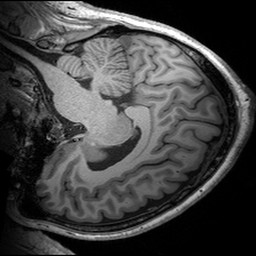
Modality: T1w
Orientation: sagittal
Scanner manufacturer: siemens
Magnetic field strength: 3 T
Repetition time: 2.53 s
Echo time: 0.00299 s